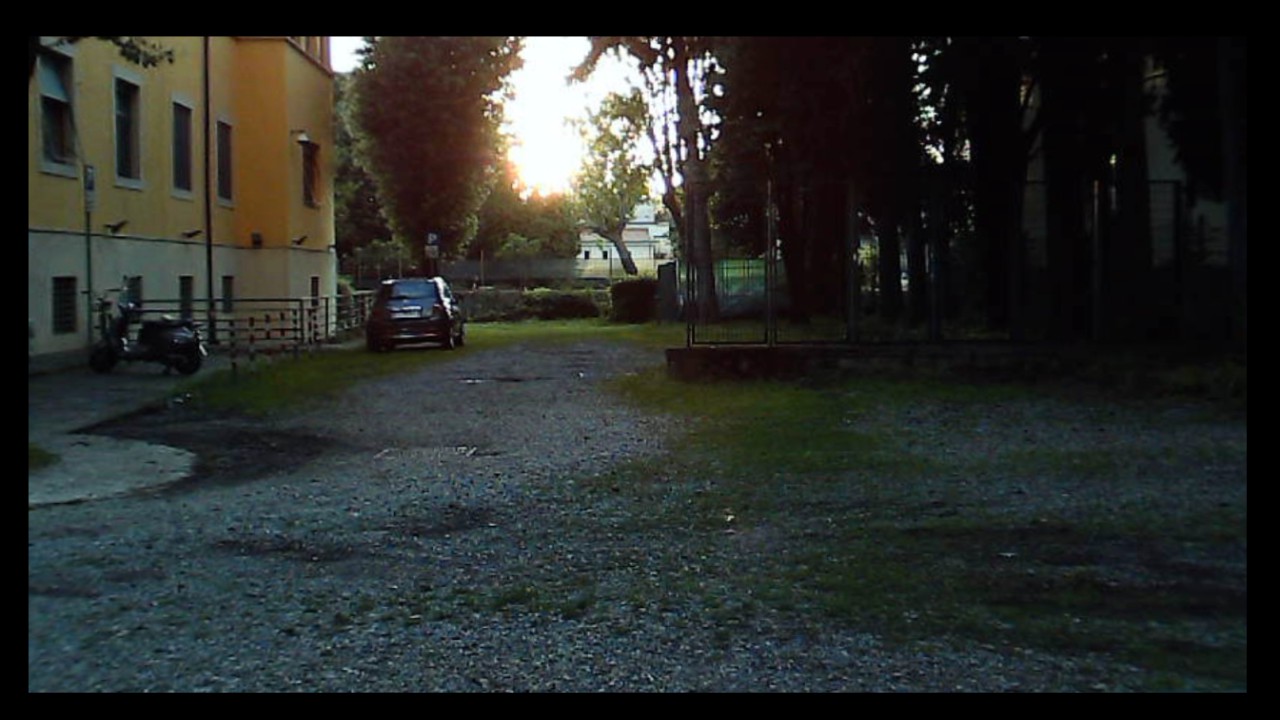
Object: DarwinFPV cineape20